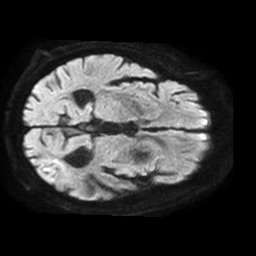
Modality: TRACE
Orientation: axial
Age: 79
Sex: male
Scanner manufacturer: philips
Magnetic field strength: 1.5 T
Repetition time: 3.531 s
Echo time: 0.06922 s